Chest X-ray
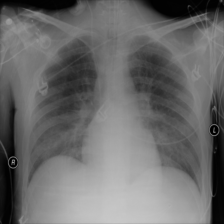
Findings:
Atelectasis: negative
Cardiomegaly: negative
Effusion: negative
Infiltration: negative
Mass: negative
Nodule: negative
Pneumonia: negative
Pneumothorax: negative
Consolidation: negative
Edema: positive
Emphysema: negative
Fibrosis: negative
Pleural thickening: negative
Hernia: negative